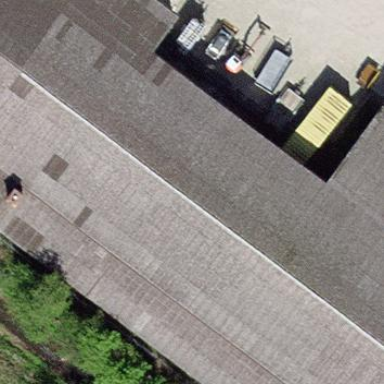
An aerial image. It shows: Industrial building.